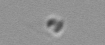
Label: detritus